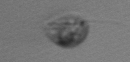
Label: Amoeba